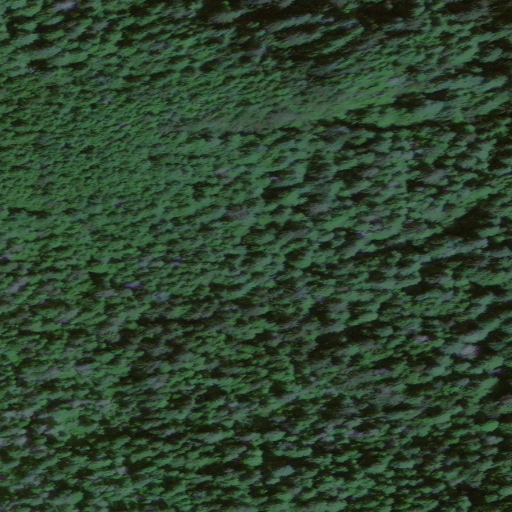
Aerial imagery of valley in Alaska named Impregnable Basin containing only unknown